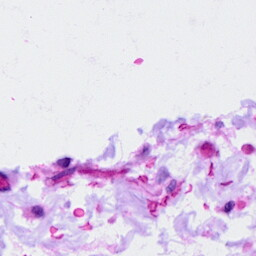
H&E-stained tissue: Ovarian